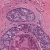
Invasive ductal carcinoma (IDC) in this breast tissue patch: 0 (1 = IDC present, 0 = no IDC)